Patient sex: F
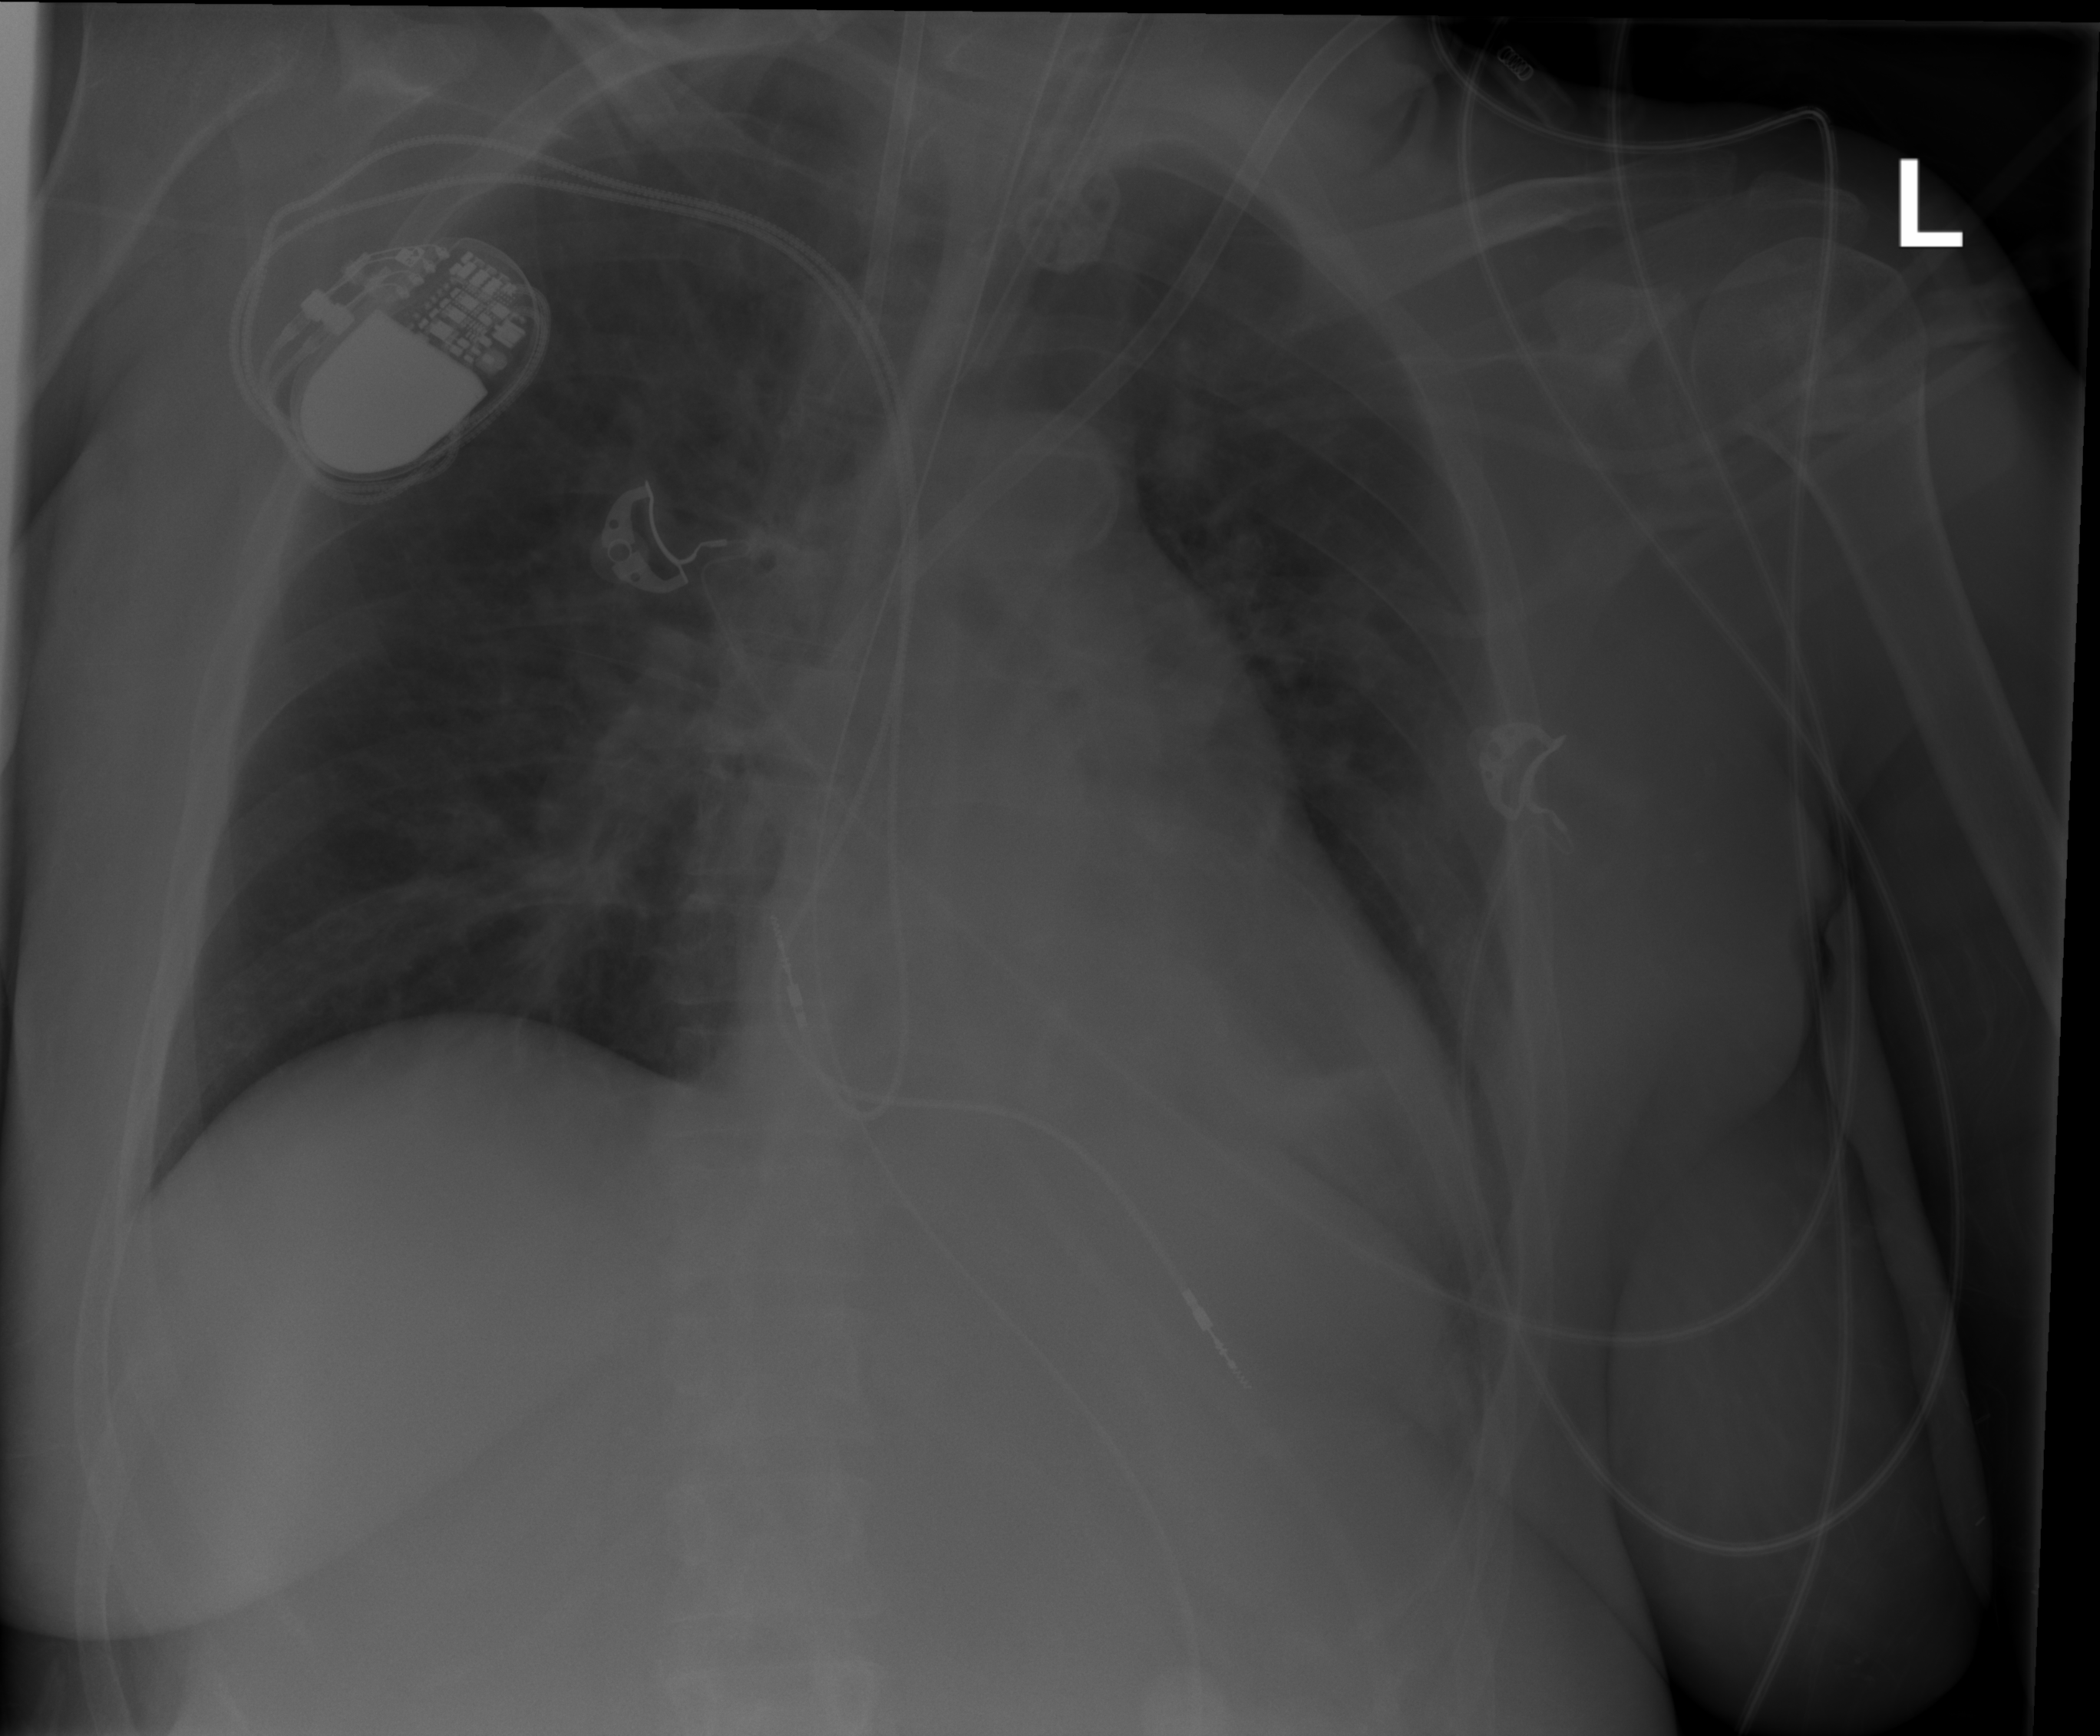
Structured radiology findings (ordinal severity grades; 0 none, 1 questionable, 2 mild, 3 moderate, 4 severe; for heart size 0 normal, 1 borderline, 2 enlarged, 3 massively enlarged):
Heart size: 2
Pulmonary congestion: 0
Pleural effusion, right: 0
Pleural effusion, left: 0
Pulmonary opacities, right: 3
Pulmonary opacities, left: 1
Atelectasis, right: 0
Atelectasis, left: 0